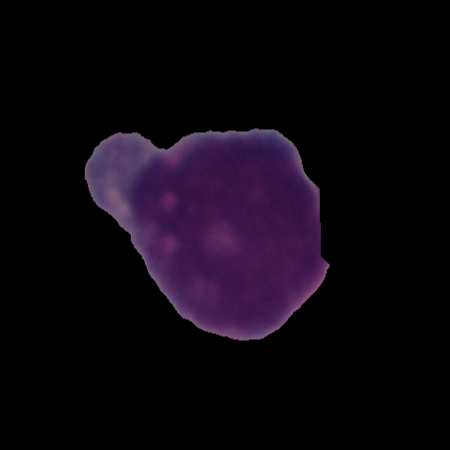
Label: cancer